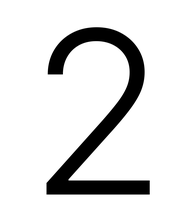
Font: Inter_Light